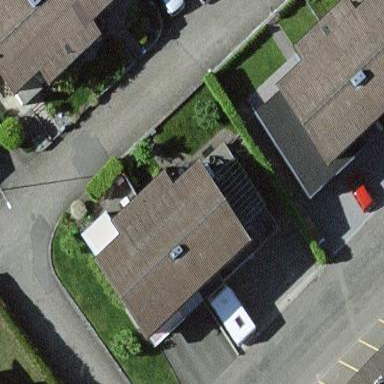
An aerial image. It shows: Terrace building.